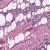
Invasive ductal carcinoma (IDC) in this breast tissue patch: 1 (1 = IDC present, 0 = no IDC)